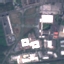
Land use / land cover: Industrial